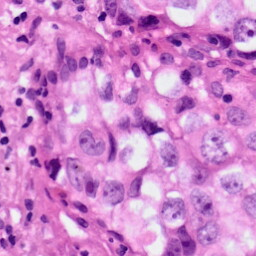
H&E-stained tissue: Lung